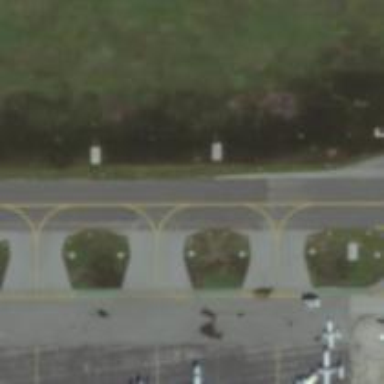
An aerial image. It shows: View of taxiway at the airport.